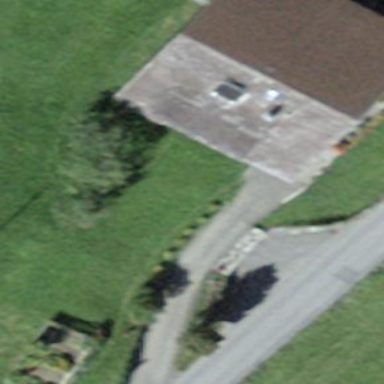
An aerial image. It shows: Farm building.